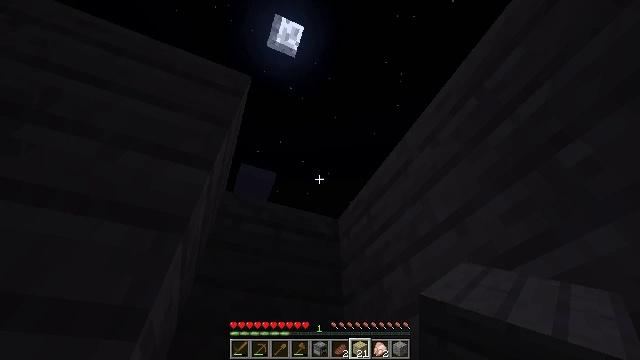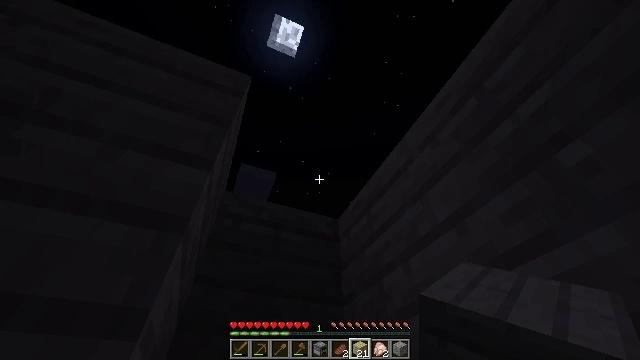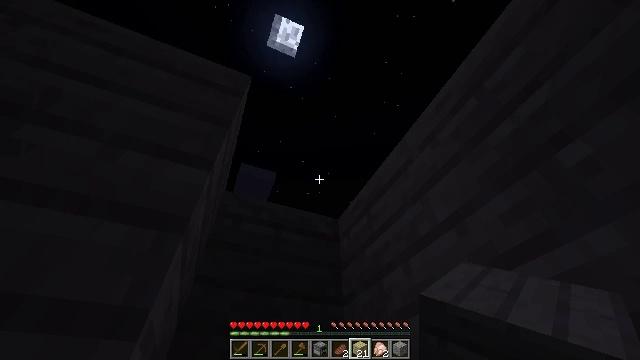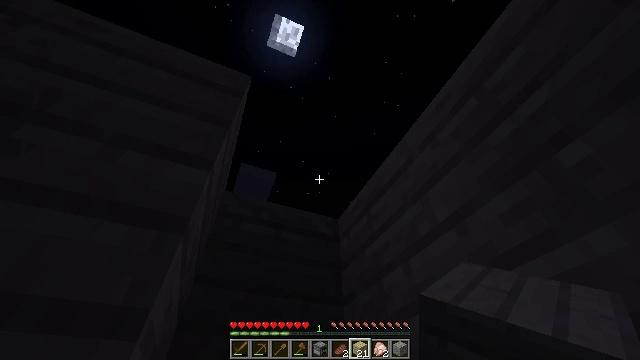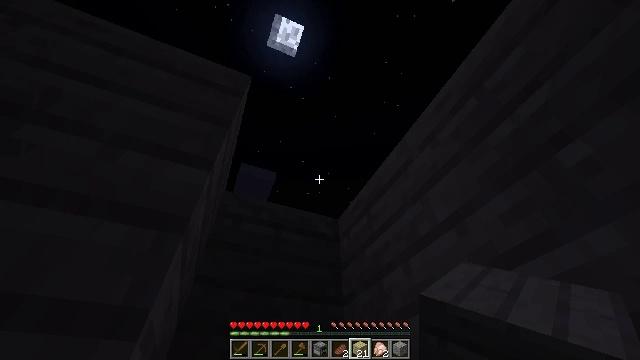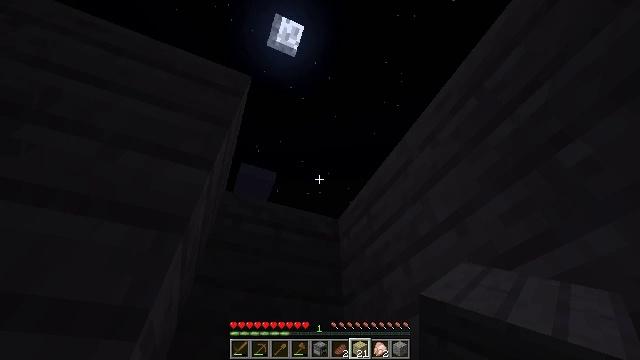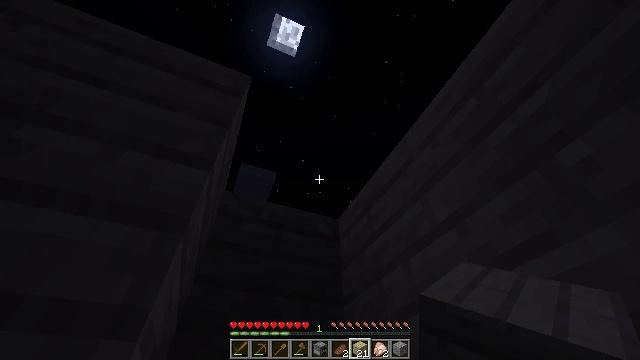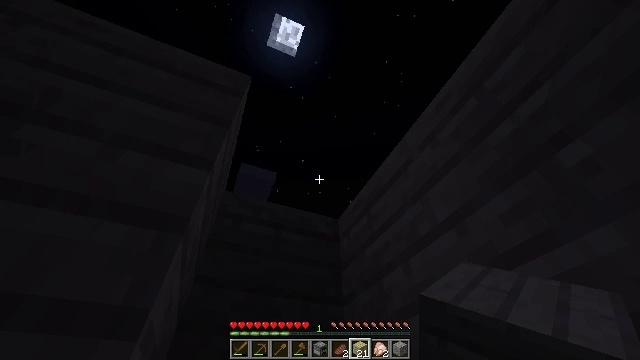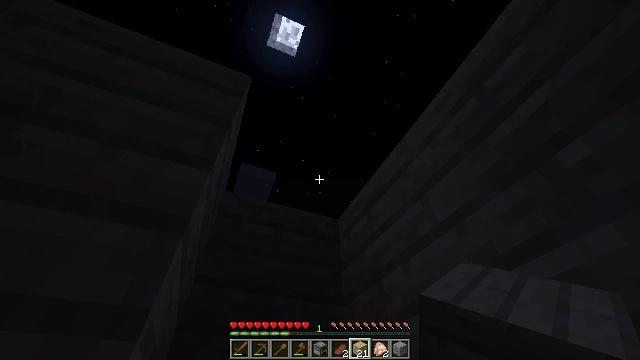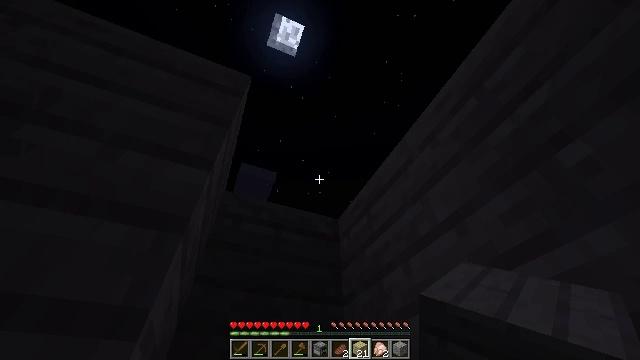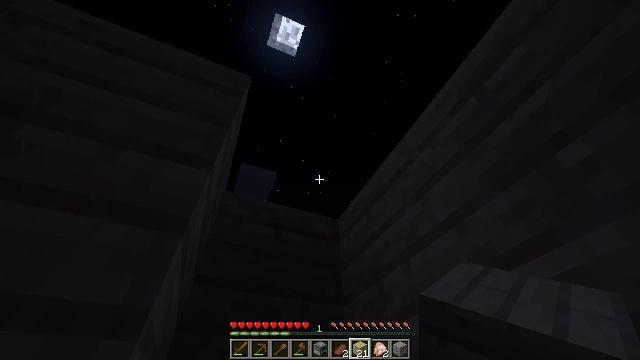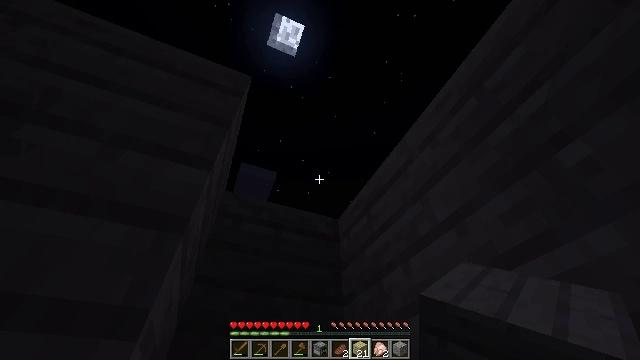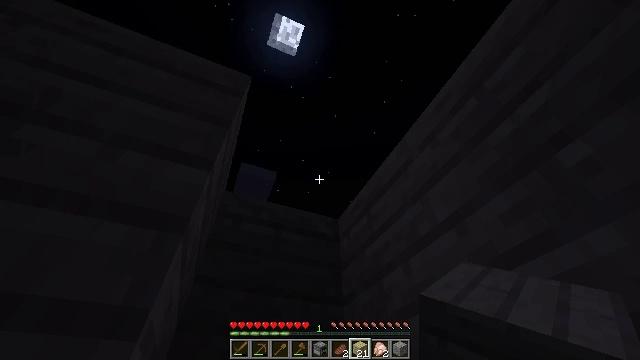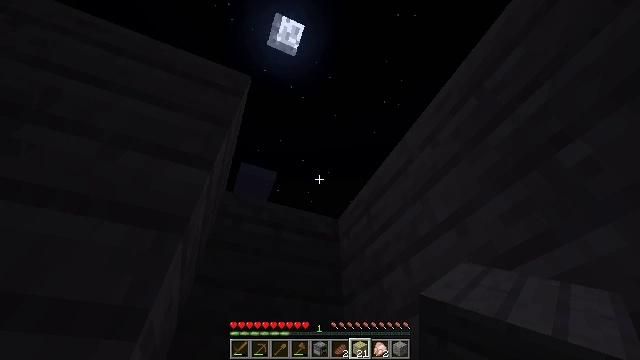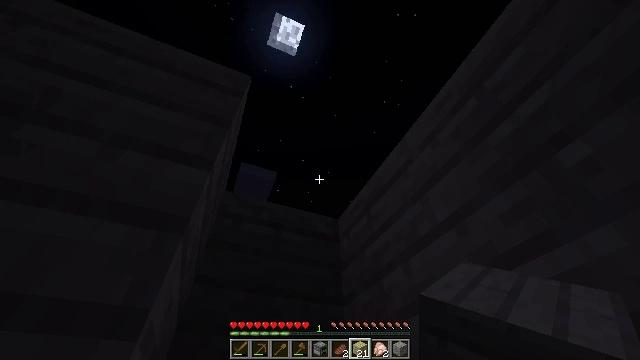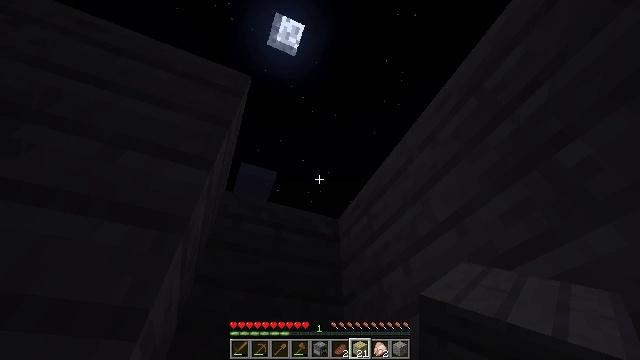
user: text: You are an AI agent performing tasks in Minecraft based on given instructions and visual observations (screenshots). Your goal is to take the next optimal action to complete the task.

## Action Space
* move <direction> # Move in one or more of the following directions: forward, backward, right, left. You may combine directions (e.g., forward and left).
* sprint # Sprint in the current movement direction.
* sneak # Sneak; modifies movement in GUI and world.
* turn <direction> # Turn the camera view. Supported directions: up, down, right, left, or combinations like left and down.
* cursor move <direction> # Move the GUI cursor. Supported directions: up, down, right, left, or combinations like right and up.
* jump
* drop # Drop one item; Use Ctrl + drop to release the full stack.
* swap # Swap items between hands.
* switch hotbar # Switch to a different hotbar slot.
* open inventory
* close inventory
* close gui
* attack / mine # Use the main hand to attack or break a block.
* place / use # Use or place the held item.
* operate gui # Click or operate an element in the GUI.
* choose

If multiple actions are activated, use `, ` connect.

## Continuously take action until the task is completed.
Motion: motion action
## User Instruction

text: Collect birch planks from structures.
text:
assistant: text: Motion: no_op
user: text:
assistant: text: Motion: no_op
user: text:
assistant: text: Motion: no_op
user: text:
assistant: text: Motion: no_op
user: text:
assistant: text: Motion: no_op
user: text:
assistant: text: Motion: no_op
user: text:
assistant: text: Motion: no_op
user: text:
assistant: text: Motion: no_op
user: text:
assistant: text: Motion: no_op
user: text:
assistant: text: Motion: no_op
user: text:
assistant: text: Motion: no_op
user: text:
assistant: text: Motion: no_op
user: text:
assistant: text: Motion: no_op
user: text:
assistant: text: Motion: no_op
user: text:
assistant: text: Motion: no_op
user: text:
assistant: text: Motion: no_op
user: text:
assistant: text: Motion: no_op
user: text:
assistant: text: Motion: no_op
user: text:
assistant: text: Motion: no_op
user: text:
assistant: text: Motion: no_op
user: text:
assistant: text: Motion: no_op
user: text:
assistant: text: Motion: no_op
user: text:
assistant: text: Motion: no_op
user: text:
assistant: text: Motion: no_op
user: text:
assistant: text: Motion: no_op
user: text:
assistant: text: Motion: no_op
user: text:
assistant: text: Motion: no_op
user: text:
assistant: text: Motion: no_op
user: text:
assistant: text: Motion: no_op
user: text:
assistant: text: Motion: no_op